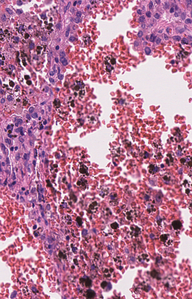
Tumor epithelial tissue: no
Tumor-associated stroma tissue: yes
Normal tissue: no